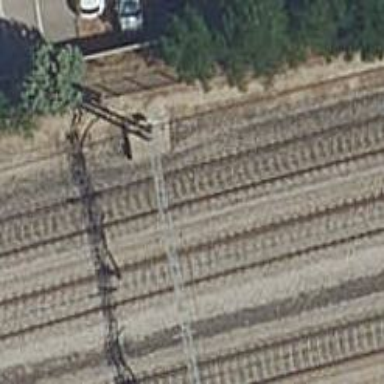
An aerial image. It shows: Railway with electrified contact lines.